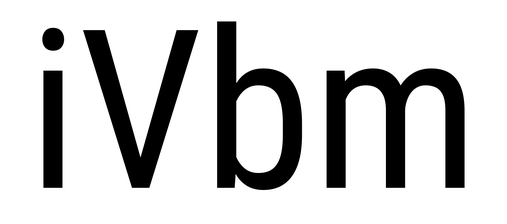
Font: Roboto_Condensed_Regular